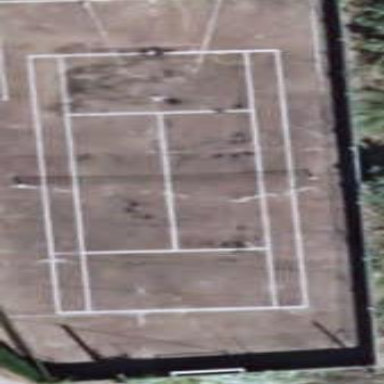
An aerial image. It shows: Tennis court in leisure pitch.